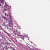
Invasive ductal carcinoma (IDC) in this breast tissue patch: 1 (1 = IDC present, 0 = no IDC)